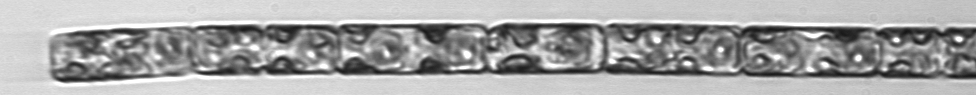
Label: Guinardia_delicatula